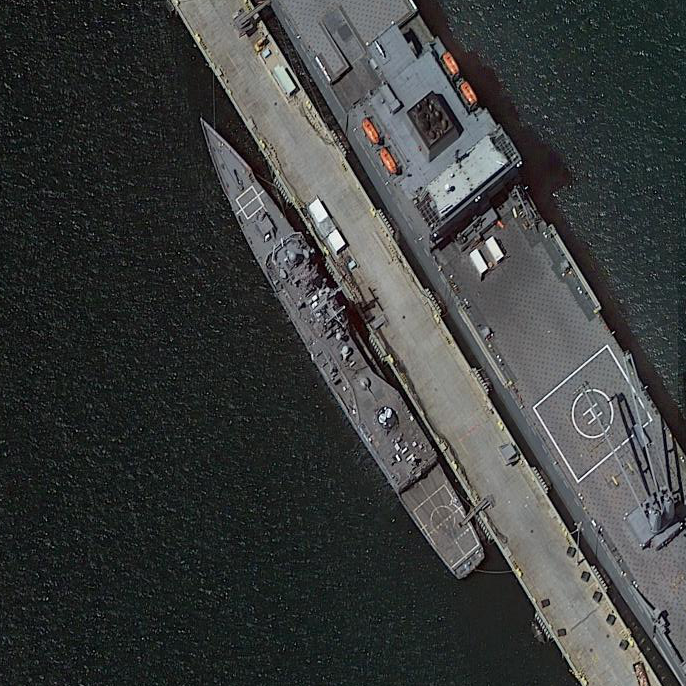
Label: Ticonderoga-class_cruiser